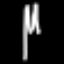
Label: fork